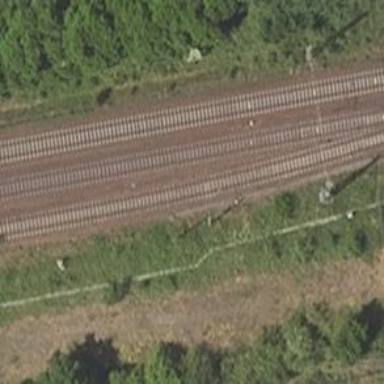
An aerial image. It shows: Railway signal.